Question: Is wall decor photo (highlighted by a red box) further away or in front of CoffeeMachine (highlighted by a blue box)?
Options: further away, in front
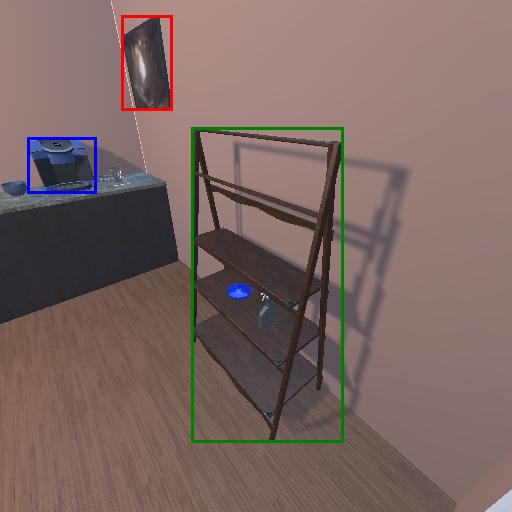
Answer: further away